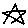
Label: star